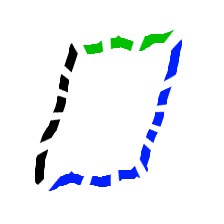
Shape: parallelogram